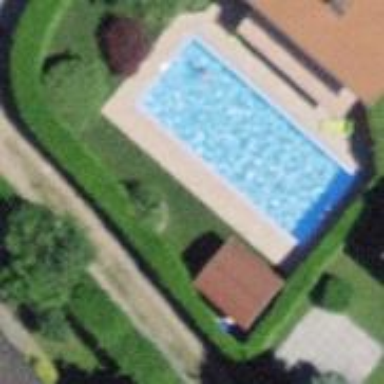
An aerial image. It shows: Swimming pool located in leisure land.